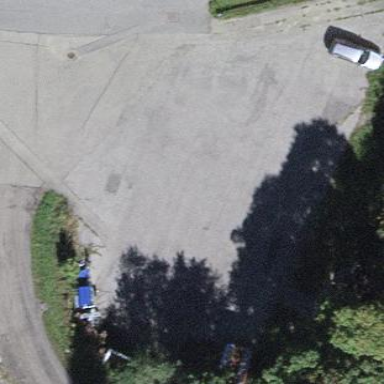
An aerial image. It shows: Parking area with gravel surface.